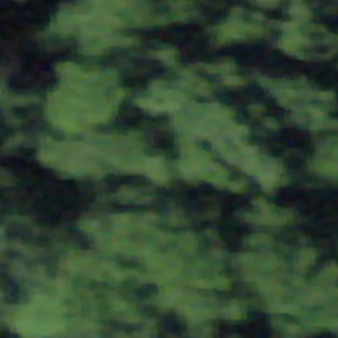
Label: other